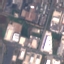
Land use / land cover: Industrial